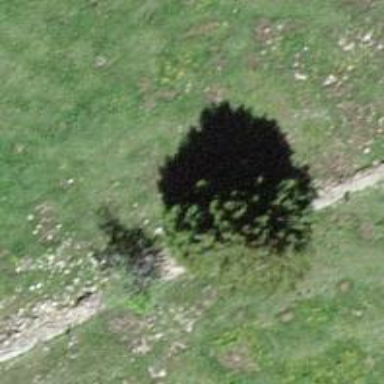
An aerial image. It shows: Needle-leaved tree in nature.